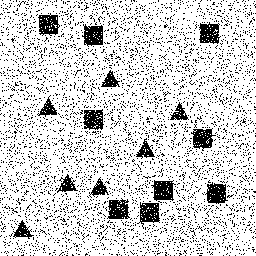
Squares: 9
Triangles: 7
Stars: 0
Total shapes: 16